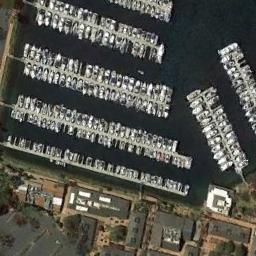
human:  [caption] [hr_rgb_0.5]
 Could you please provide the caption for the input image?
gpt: There are many buildings beside the harbor .

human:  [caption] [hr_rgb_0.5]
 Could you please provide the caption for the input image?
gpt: The harbor with lots of neatly docked boats is next to some buildings .

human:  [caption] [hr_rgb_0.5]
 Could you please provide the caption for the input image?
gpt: The left side of the harbor was full of boats .

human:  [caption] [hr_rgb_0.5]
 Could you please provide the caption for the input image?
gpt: Many ships moored neatly in the harbor surrounded by buildings .

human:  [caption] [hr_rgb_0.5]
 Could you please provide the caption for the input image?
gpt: There are some black buildings beside the harbor with many ships .